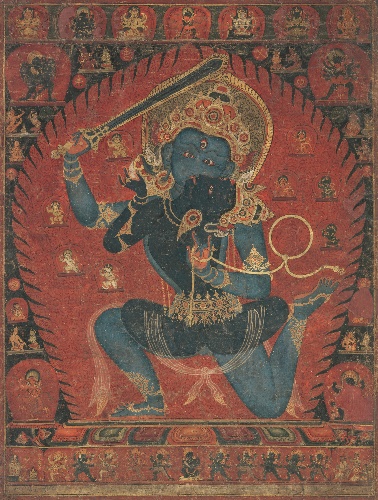
Date: 1522–50
Object type: Tangka
Classification: Paintings
Medium: Distemper on cloth
Culture: Nepal, Kathmandu Valley
Period: Malla period
Dimensions: Image: 34 1/8 × 25 7/8 in. (86.7 × 65.7 cm)
Department: Asian Art
Credit line: Zimmerman Family Collection, Purchase, Lila Acheson Wallace Gift, 2012
Accession year: 2012
Repository: Metropolitan Museum of Art, New York, NY
Tags: Buddhism|Manjushri|Swords|Couples|Women|Bodhisattvas